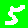
Digit: 5